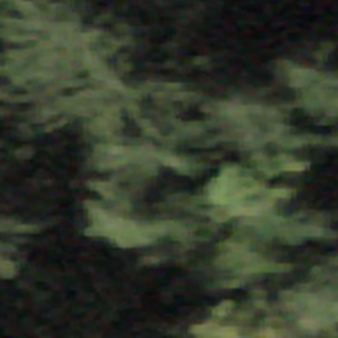
Label: other